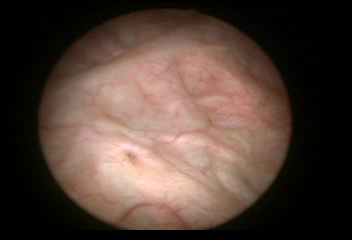
Modality: WLC
Class: Anatomical landmarks
Subclass: UreteralOrifice
Bladder cancer association: No
Annotated structures: Right ureteral orifice